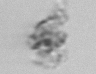
Label: detritus